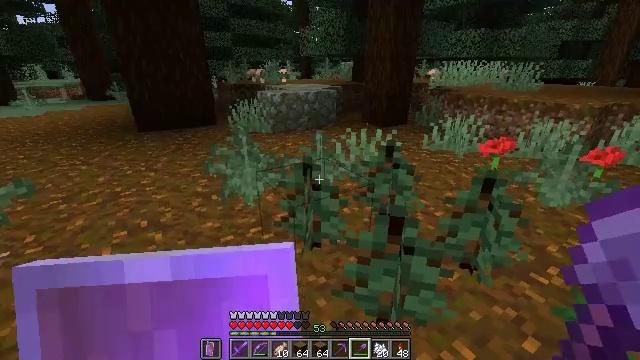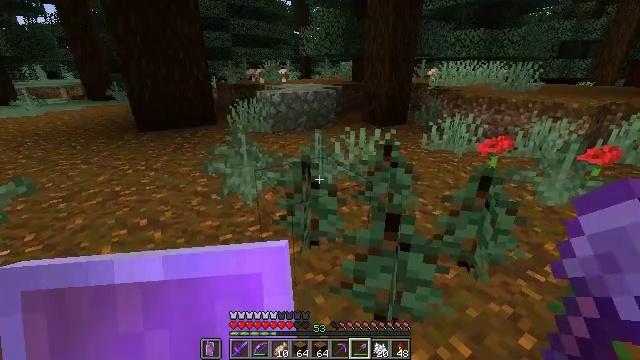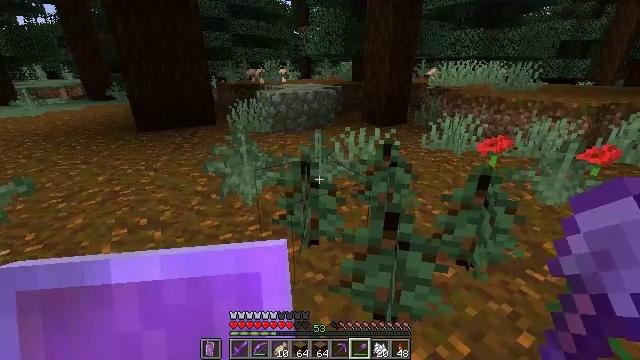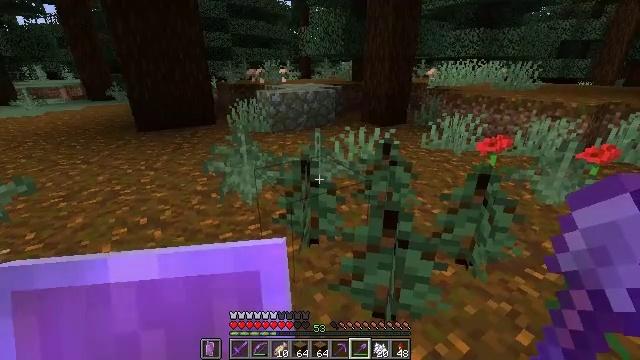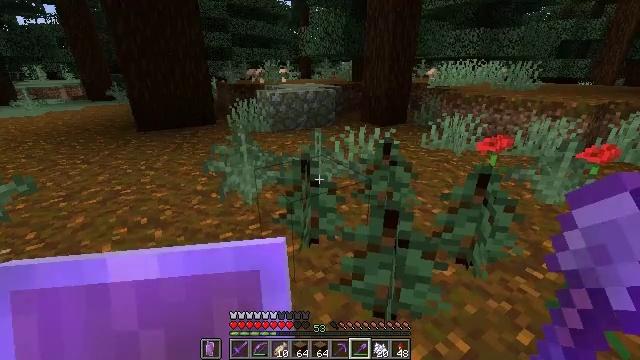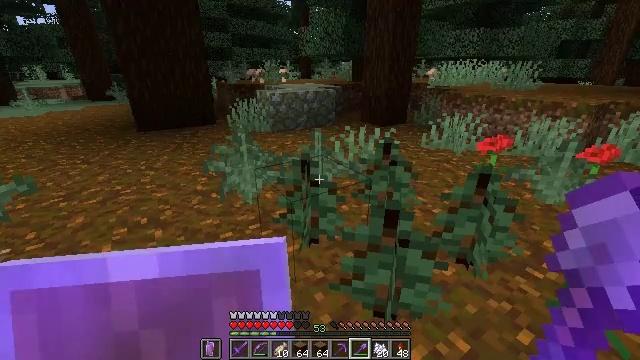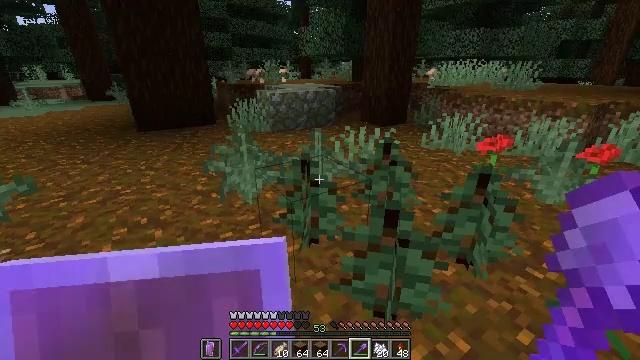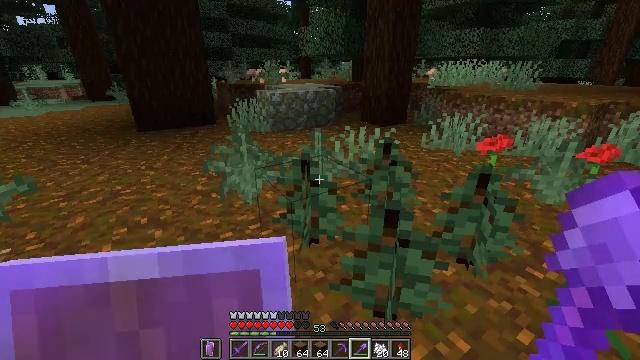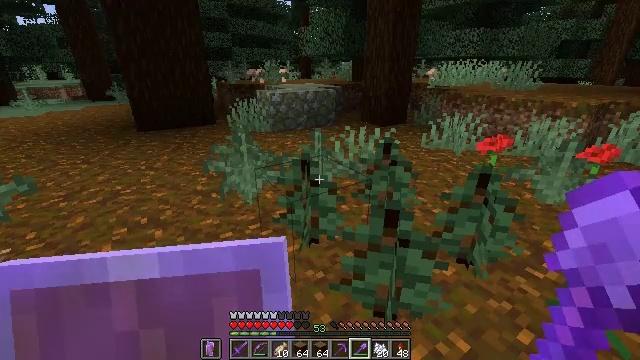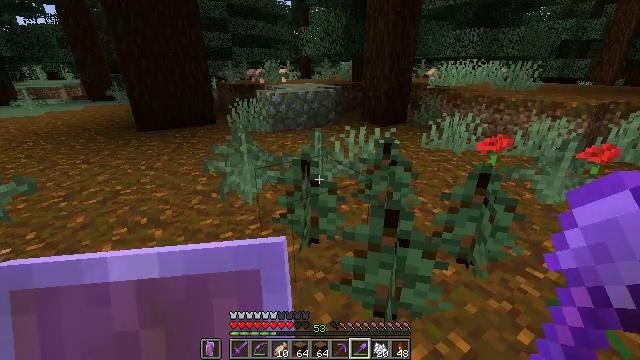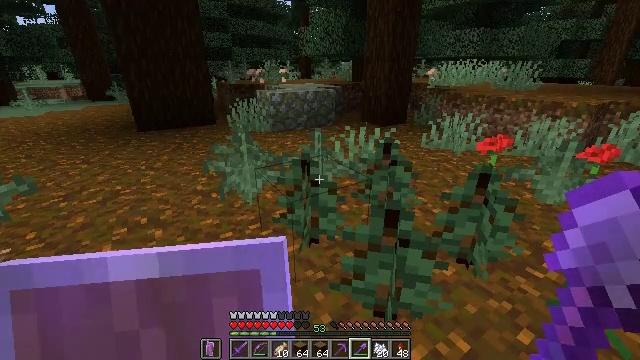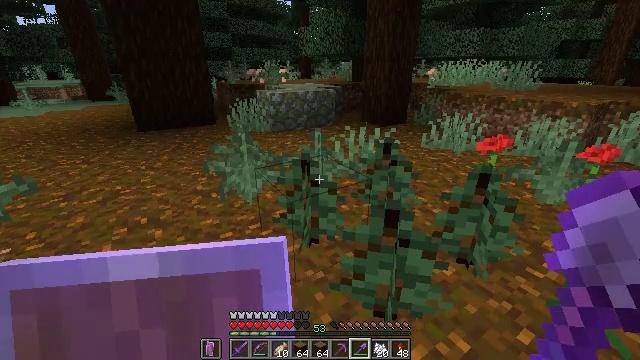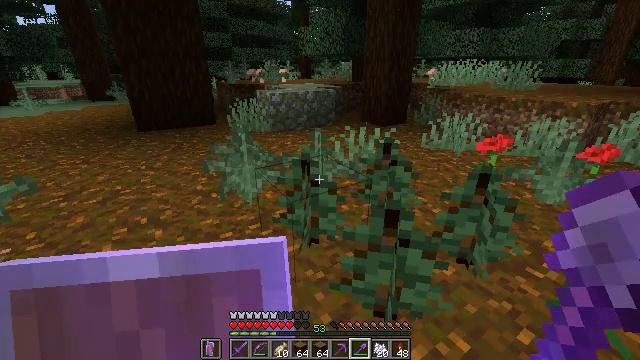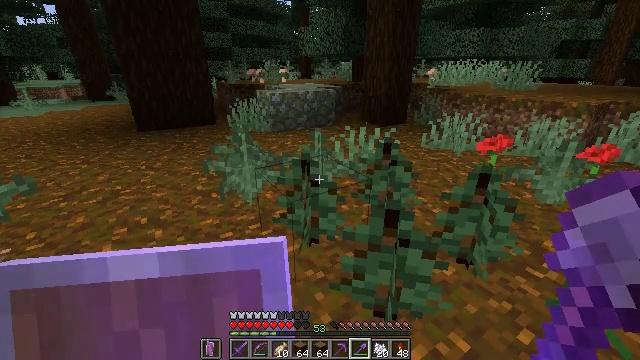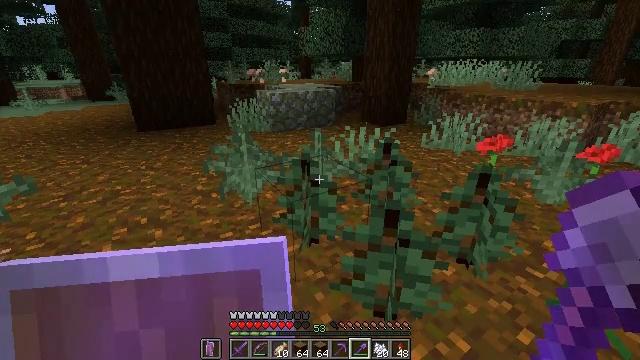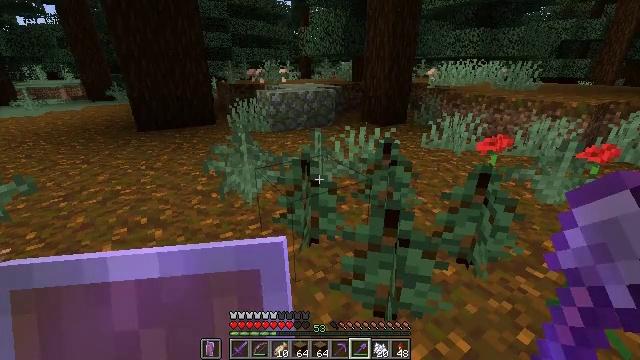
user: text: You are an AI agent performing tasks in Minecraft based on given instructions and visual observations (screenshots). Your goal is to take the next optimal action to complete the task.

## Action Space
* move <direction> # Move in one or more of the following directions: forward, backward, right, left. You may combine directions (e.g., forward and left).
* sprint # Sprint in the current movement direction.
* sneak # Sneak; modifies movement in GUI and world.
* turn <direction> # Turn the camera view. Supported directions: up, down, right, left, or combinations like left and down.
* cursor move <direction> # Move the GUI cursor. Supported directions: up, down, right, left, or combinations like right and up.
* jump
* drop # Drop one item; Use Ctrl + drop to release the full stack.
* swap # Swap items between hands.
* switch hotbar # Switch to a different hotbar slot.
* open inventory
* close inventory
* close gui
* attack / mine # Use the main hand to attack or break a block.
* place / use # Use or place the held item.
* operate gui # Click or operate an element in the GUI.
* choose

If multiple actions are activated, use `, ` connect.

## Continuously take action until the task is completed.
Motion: motion action
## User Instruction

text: Destroy the spruce sapling to pick it up.
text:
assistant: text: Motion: no_op
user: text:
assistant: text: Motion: no_op
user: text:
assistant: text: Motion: no_op
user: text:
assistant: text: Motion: no_op
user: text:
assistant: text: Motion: no_op
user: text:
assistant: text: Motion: no_op
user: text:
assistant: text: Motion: no_op
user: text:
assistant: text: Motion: no_op
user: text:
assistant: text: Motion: no_op
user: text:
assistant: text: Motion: no_op
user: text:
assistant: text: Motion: no_op
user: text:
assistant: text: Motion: no_op
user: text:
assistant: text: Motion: no_op
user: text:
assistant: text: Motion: no_op
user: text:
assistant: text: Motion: no_op
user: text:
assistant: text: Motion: no_op
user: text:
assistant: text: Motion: no_op
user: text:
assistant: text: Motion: no_op
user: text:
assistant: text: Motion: no_op
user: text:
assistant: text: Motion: attack / mine
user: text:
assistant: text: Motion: attack / mine
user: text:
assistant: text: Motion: no_op
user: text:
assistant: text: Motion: turn right
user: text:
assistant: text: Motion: turn right
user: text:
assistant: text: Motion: no_op